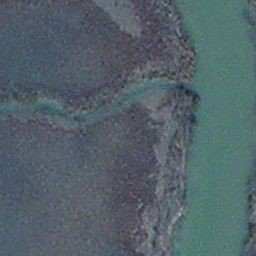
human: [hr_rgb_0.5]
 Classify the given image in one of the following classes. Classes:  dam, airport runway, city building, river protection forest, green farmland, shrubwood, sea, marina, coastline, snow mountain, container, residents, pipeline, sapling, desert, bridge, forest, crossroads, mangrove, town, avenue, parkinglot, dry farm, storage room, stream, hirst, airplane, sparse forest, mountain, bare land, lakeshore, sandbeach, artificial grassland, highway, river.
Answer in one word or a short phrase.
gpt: stream